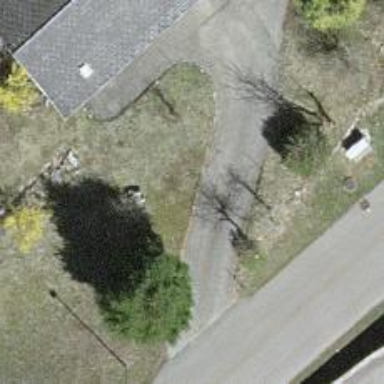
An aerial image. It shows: Alley classified as service road.